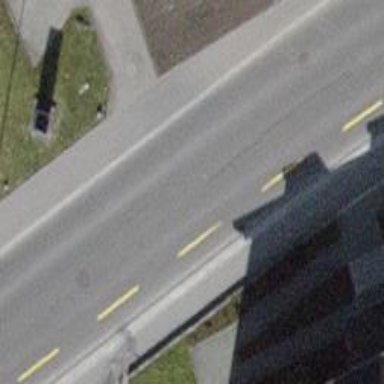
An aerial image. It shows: Tertiary road with cycle lane on the left.